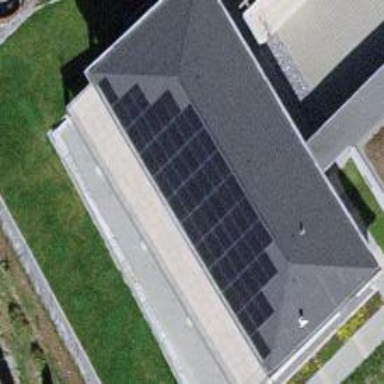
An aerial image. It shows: Solar power generator using photovoltaic panels.